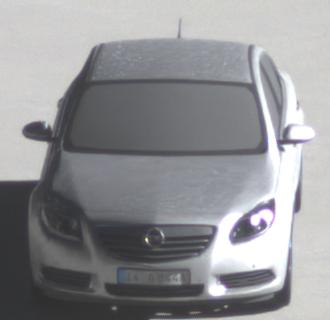
Make: Opel
Model: Insignia 1.6
Detailed model: Insignia (A) Notch Back
Model produced from: 2008/11
Model produced until: 2008/12
Doors: 4
Color: white
Road condition: dry road
Daytime: morning or afternoon
Contrast: high contrast